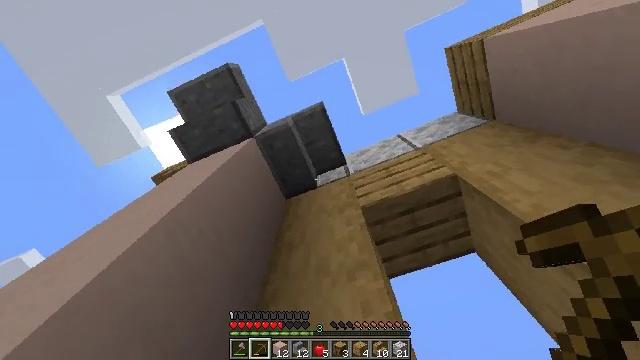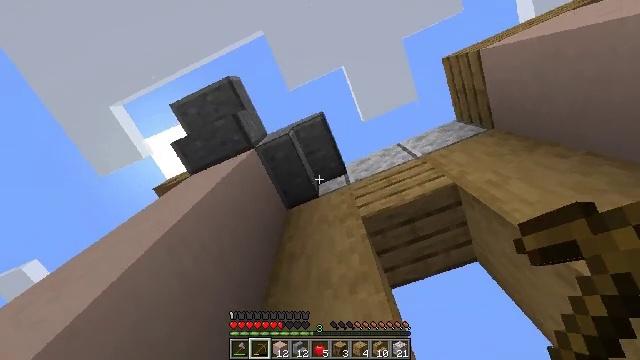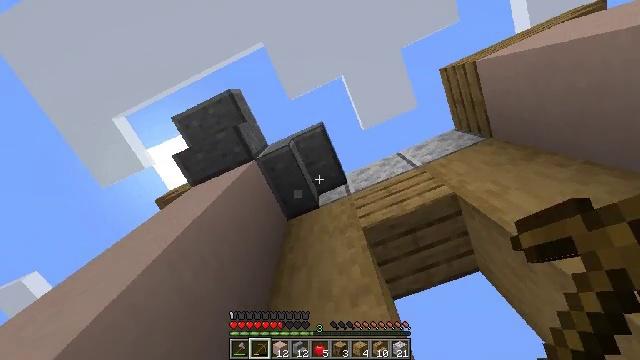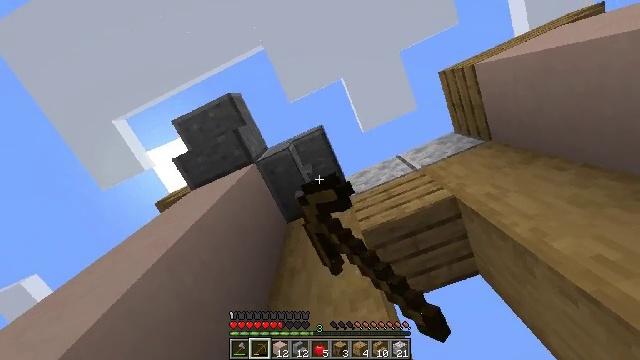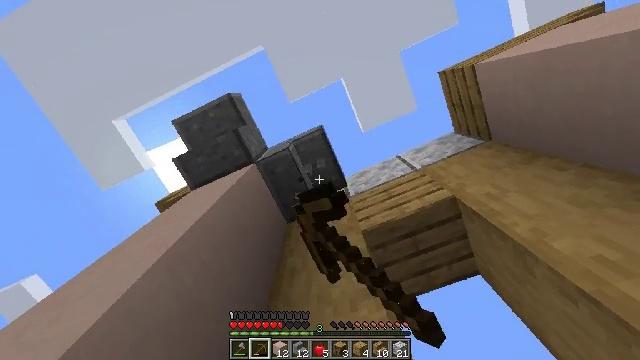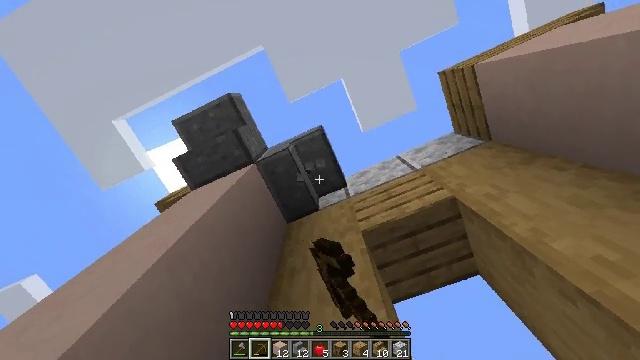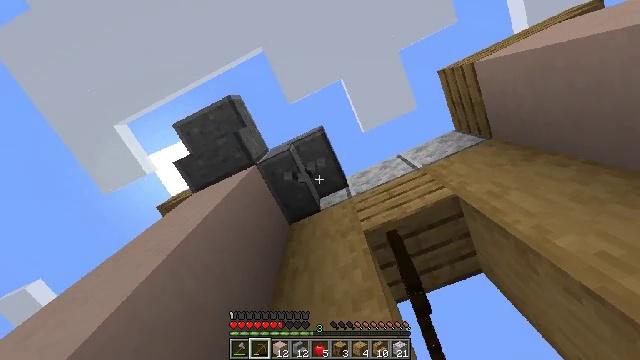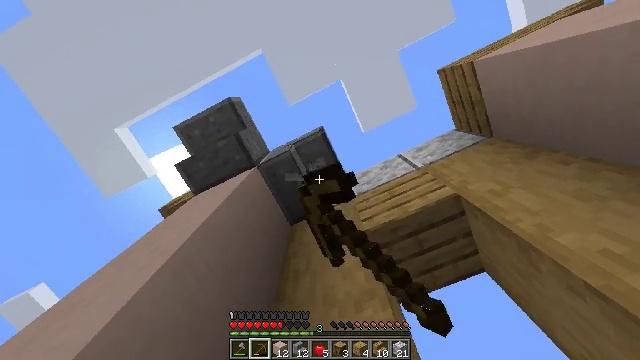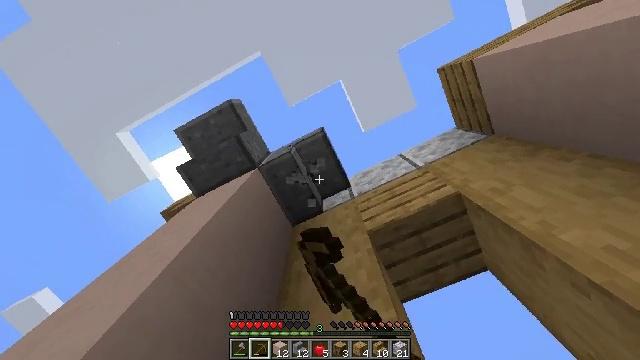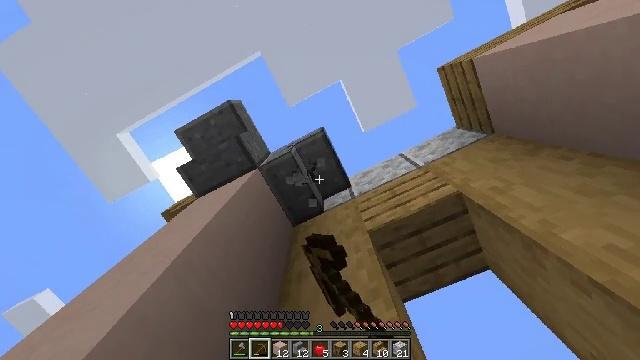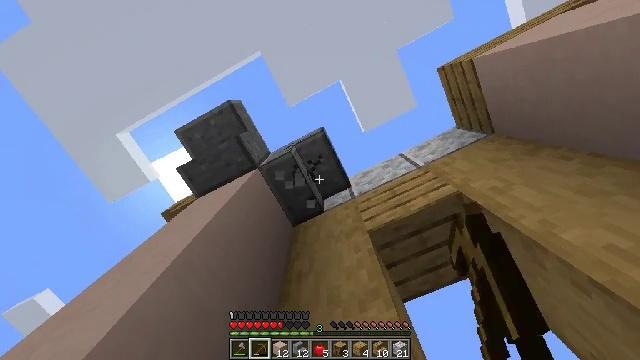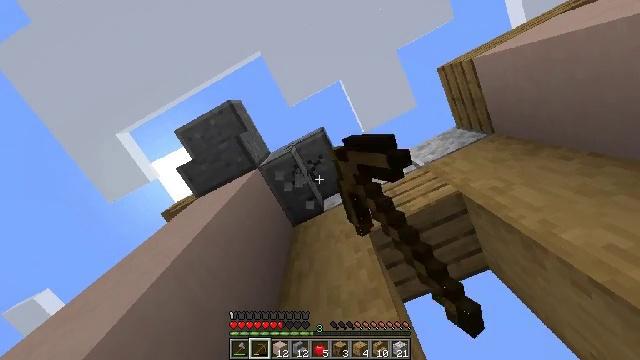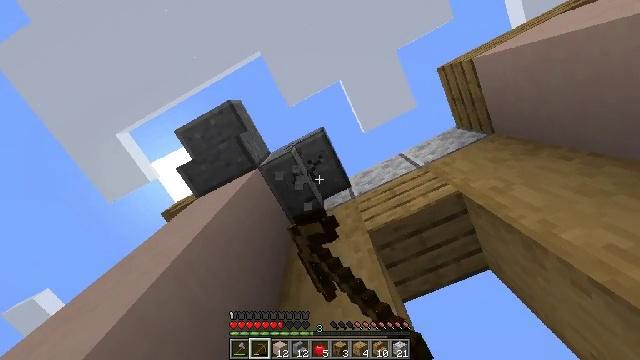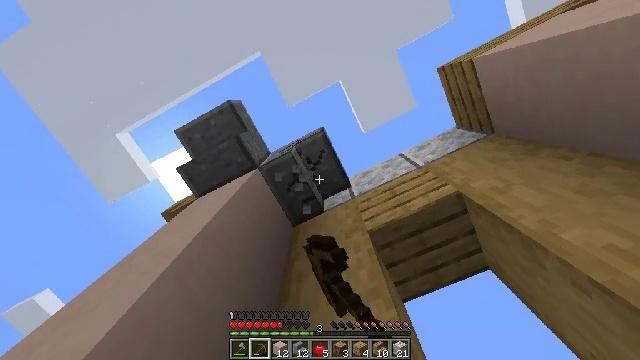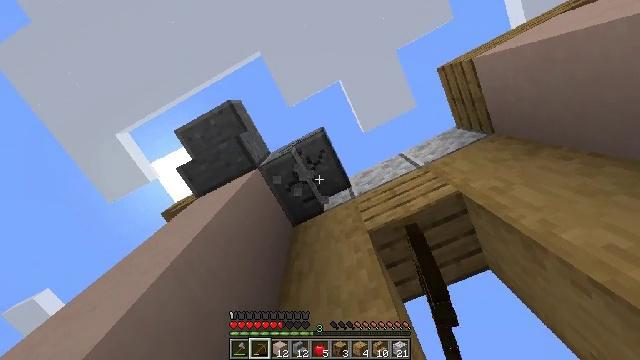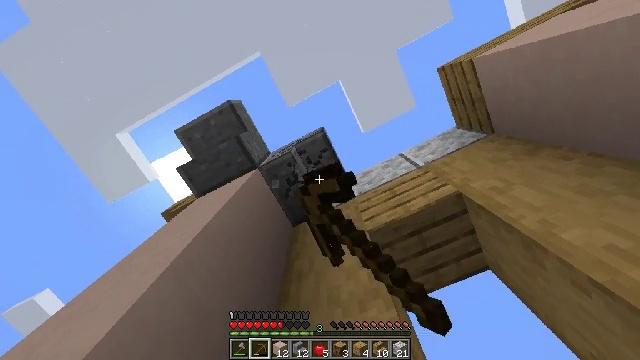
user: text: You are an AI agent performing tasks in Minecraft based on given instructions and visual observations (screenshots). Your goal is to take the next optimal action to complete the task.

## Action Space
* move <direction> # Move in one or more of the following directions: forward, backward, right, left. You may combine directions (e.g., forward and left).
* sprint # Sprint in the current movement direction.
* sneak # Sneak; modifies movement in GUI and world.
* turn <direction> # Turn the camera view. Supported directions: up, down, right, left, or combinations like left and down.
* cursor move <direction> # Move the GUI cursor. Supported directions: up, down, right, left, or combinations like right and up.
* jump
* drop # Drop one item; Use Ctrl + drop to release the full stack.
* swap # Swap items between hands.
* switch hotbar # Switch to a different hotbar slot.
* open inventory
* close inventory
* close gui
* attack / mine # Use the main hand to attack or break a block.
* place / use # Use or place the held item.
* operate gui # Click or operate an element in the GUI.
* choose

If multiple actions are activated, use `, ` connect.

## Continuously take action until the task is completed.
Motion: motion action
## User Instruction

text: Collect the polished andesite stairs.
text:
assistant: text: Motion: turn up
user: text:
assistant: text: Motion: turn up, attack / mine
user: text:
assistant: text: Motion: attack / mine
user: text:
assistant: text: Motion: attack / mine
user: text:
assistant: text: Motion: attack / mine
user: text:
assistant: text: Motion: turn left, attack / mine
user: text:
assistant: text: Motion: attack / mine
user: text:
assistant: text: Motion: attack / mine
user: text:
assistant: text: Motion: attack / mine
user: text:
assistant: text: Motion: attack / mine
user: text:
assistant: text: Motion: attack / mine
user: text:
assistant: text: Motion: attack / mine
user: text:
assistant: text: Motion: attack / mine
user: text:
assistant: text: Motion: attack / mine
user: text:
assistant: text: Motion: attack / mine
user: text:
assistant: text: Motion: attack / mine
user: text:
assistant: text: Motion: attack / mine
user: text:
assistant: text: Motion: attack / mine
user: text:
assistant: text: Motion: attack / mine
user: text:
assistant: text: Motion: attack / mine
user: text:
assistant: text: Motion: attack / mine
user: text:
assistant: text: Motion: attack / mine
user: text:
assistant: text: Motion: attack / mine
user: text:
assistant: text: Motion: attack / mine
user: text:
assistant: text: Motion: attack / mine
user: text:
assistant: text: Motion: attack / mine
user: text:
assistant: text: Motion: attack / mine
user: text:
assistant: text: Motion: attack / mine
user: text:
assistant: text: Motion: attack / mine